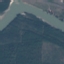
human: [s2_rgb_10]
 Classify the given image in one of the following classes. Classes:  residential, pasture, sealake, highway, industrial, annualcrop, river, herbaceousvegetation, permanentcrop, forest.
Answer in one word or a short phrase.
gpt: River